Question: EDIT: This jsfiddle might be easier to work with to understand the heart of my problem: <URL>
I am developing a site which handles creation of events. I am using:
- - -
I cannot post the entire html file because I am using '.hide()' and '.show()' heavily
HTML:
'''
<!-- Team Settings CONTENT -->
<div id="dashboard_nav_team_settings_content">
</div><!--/ Team Settings CONTENT -->
'''
The jquery is this when the above div is loaded.
'''
//<TEAM SETTINGS PAGE>
for(var i = 0; i < parseQueryList.length; i++)
{
// how to truncate a string
var title = '';
title = 'Bowl: ' + parseQueryList[i].get('title');
var team_settings_content = "";
team_settings_content =
'<div class="panel panel-primary">' +
'<div class="panel-heading">' +
'<h3 class="panel-title" style="display:inline-block;">' + title + '</h3>'+
'<button type="button" class="btn btn-sm btn-default" style="position:relative; display:block; float:right; bottom:5px">Email All</button>' +
'<button type="button" class="btn btn-sm btn-info bowlManagAddPerson" style="position:relative; display:block; float:right; right: 10px; bottom:5px">Add</button>' +
'</div>' +
'<div class="panel-body bowlManage">' +
'<div class="col-md-12 table-responsive">' +
'<table class="table table-striped table-hover bowlmanagetable">' +
'<thead>' +
'<tr>' +
'<th>First Name</th>' +
'<th>Last Name</th>' +
'<th>Role</th>'+
'<th>Email</th>' +
'<th>School</th>'+
'<th>Actions</th>'+
'</tr>' +
'</thead>' +
'<tbody class="team_settings_row">';
var row = '';
var firstName = '';
var lastName = '';
var object = parseQueryList[i].get("organizer");
var objectTwo = parseQueryList[i].get("coach");
var objectThree = parseQueryList[i].get("student");
var coachObjects = [];
var studentObjects = [];
var role ='';
var outerNumber;
var school = '';
var email = '';
for(outerNumber = 0; outerNumber < 3; ++outerNumber)
{
role ='';
// ORGANIZERS
if(outerNumber == 0)
{
role = 'Organizer';
}
// coaches
else if(outerNumber == 1)
{
role = 'Coach';
object = [];
object = objectTwo;
}
// students
else{
role = 'Student';
object = [];
object = objectThree;
}
var q;
for (q = 0; q < object.length; ++q)
{
var t;
for(t = 0; t < userQueryList.length; ++t)
{
if(userQueryList[t].id == object[q])
{
firstName = userQueryList[t].get('firstName');
lastName = userQueryList[t].get('lastName');
school = userQueryList[t].get('school');
email = userQueryList[t].get('email');
row = row +
'<tr>' +
'<td>'+ firstName +'</td>' +
'<td>'+ lastName +'</td>' +
'<td>'+ role +'</td>' +
'<td>'+ '<a href="mailto:'+ email +'?Subject=Ethics Bowl:&body=body" target="_top">'+ email +'</a>' + '</td>'+
'<td>'+ school + '</td>' +
'<td>' +
'<div class="btn-group">' +
'<button class="btn btn-primary dropdown-toggle" href="#" data-toggle="dropdown" style="text-center;">' +
'<span>Actions</span> <span class="caret"></span>' +
'</button>' +
'<ul class="dropdown-menu stay-open pull-right" role="menu" style="padding-top: 25px; padding-right: 50px; padding-bottom: 25px; padding-left: 50px; text-align:center;">' +
'<li><button class="btn btn-warning editManageBowl">Edit</button></li>' +
'<br>' +
'<li><button class="btn btn-danger deleteBowl">Delete</button></li>' +
'</ul>' +
'</div>' +
'</td>'+
'</tr>';
}
}
}
}
var ending = '</tbody>' +
'</table>' +
'</div>' +
'</div>' +
'</div>';
$('#dashboard_nav_team_settings_content').append(team_settings_content + row + ending);
//</TEAM SETTINGS PAGE>
}
});
$('.bowlManagAddPerson').click(function(event)
{
event.preventDefault();
alert('1');
});
'''
What I'm stuck on is the fact that the 'bowlManageAddPerson' button onclick listener is never fired within the dynamically added tables and rows. Its the bright blue button in the top right of the tables. I have no way at the moment to refer to them uniquely and have difficulty seeing a method of doing it that way within my current code.
The following is an example of what the tables would populate with. For privacy reasons, I excluded the names and emails. What I thought it would be is something involving '.closest()' but I cannot try any of that until I figure out why I can't call an onclick listener by class name for a table which has a class name.

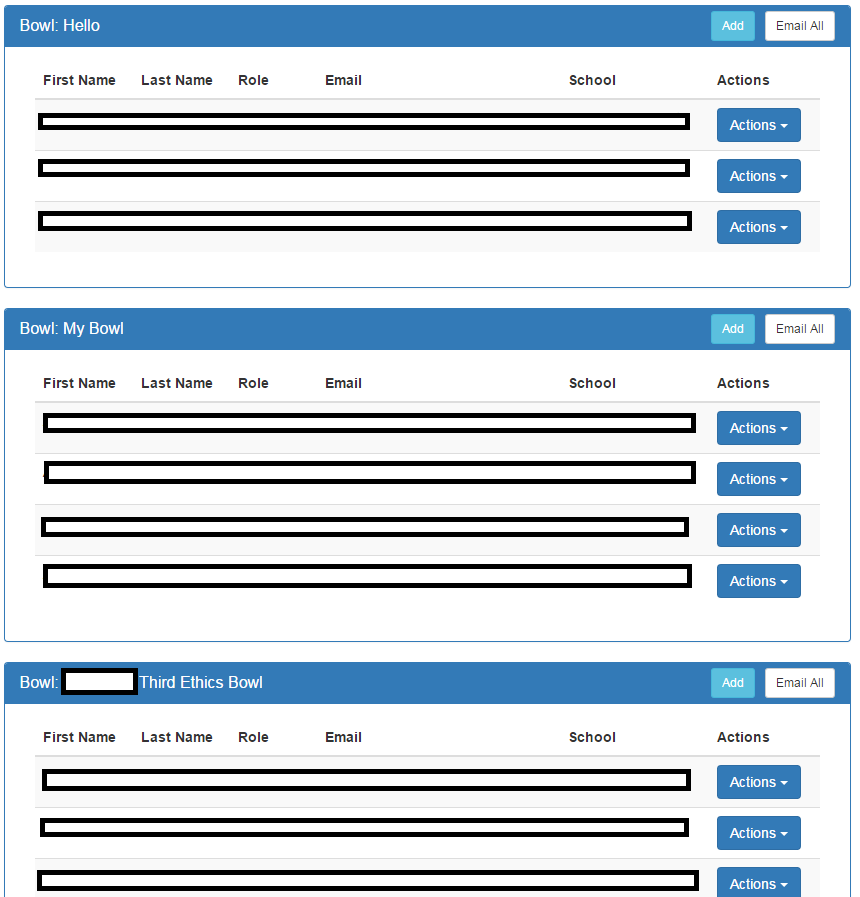
Answer: You need 'on' event for dynamically created elements
<URL>
'''
$('#yourTABLEId').on('click', '.bowlManagAddPerson' ,function(event)
{
event.preventDefault();
alert('1');
});
'''
It's actually better to use this regardless. Take into account if you had a button in every single 100 rows of your table. Instead of actually assigning the event to button, you assign a listener to the table, which watches for button clicks (see example above).
The 'on' event is basically a listener for dynamically created object. Once your document loads, and you assign all your 'click, blur, etc' events, you need this to be watching for new elements with the class or id name passed.